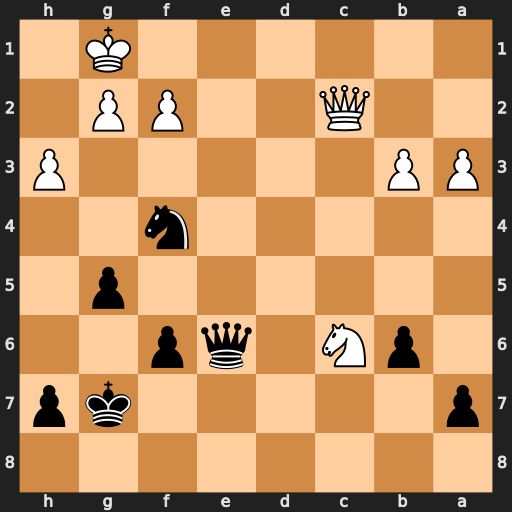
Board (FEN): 8/p5kp/1pN1qp2/6p1/5n2/PP5P/2Q2PP1/6K1
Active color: b
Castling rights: -
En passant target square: -
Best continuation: Qe1+ Kh2 Ne2 Qxe2 Qxe2